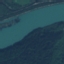
Land use / land cover: River